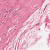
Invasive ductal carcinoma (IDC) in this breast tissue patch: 0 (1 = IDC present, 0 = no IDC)